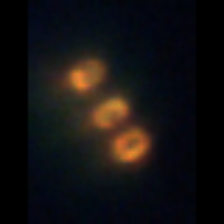
Taxon: Thalassiosira
Group: Diatoms